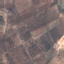
Label: PermanentCrop